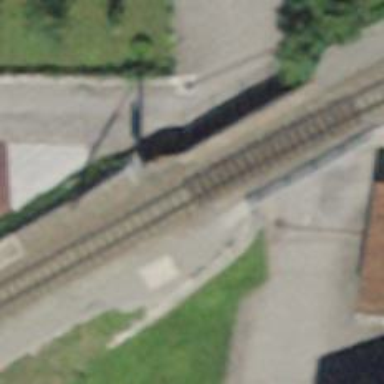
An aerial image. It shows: Narrow-gauge railway bridge with electrified contact line.